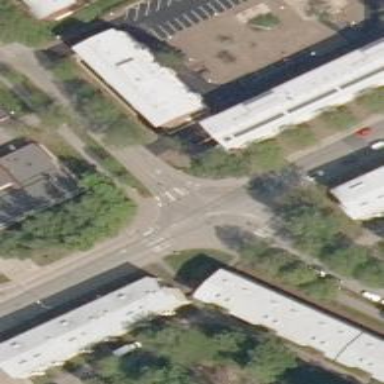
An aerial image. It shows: Asphalt footway with crossing.